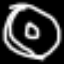
Label: donut